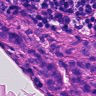
Metastatic tissue present: yes